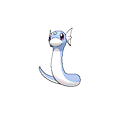
Pok\u00e9mon: dratini